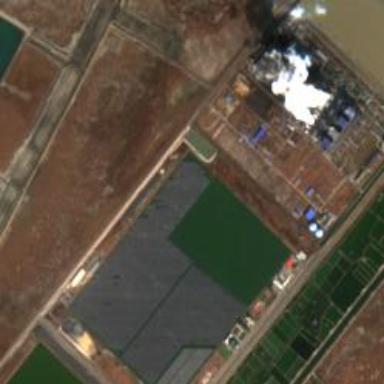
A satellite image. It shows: Industrial area with coal-powered plant.